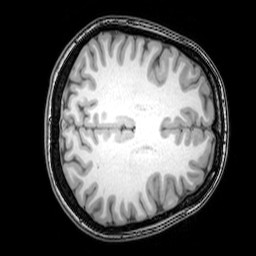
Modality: T1w
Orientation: axial
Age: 22
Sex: female
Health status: healthy
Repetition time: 0.081 s
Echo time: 0.037 s